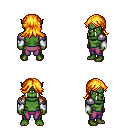
a pixel art fantasy rpg character, male body template, orc, green skin, steel arm armor, magenta pants, light blonde loose hair, white cloth bracers, four views (front, back, left, right), 2x2 character sprite sheet, small pixel art, hard edges, no anti-aliasing